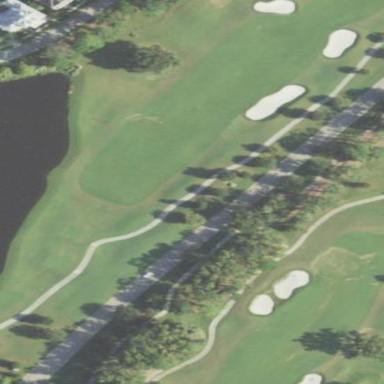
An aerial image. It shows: Area with grass used as rough in golf course.